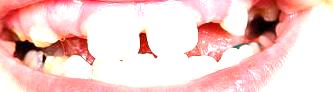
Condition: hypodontia